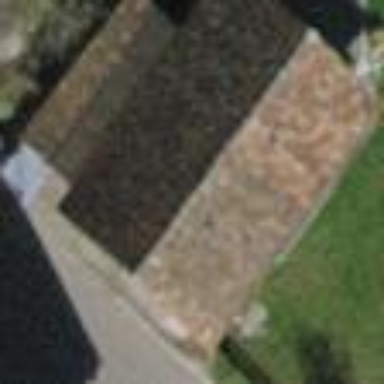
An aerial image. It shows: Building with tile roof.